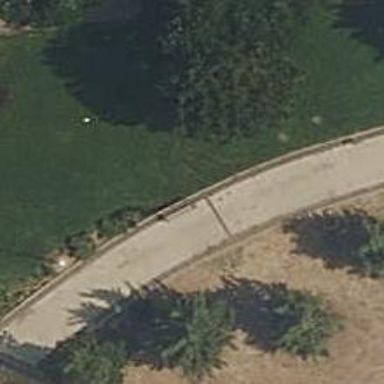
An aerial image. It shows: Brown bench.